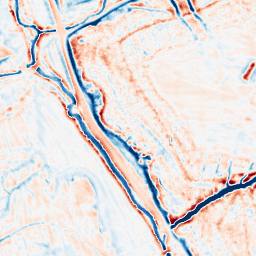
Category: edge_preserving
Decomposition family: bilateral
Decomposition parameters: d: 15
sigma_color: 75
sigma_space: 100
Upsampling method: bilinear
Upsampling parameters: scale: 4
Upsampling scale: 4